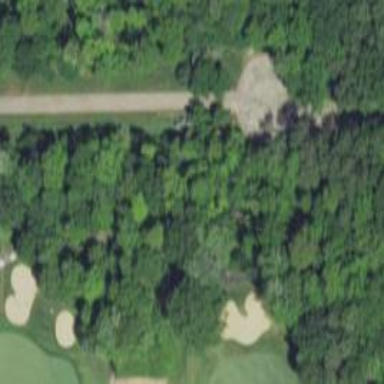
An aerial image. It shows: Service road with bridge used as golf cart path.